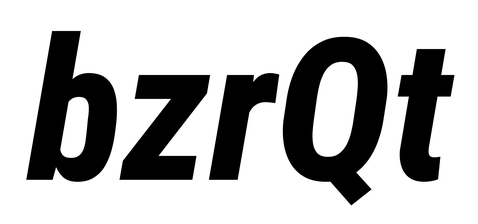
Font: Roboto-Italic_Condensed_ExtraBold_Italic